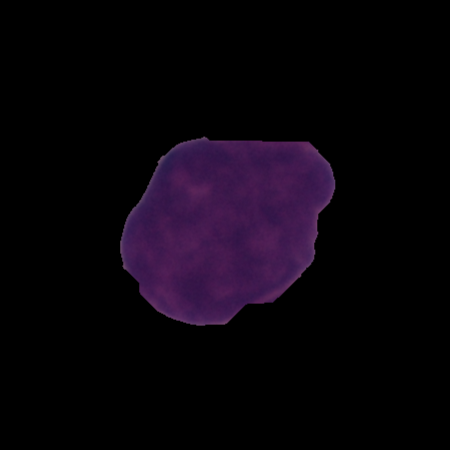
Label: cancer